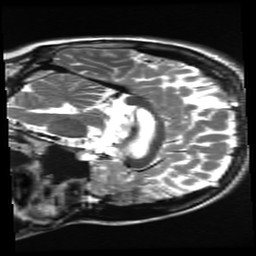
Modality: T2w
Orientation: sagittal
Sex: female
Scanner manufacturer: ge
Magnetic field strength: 3 T
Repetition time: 5 s
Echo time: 0.1015 s